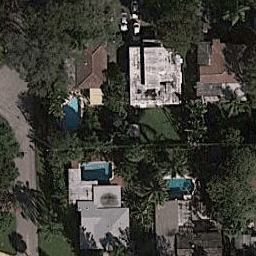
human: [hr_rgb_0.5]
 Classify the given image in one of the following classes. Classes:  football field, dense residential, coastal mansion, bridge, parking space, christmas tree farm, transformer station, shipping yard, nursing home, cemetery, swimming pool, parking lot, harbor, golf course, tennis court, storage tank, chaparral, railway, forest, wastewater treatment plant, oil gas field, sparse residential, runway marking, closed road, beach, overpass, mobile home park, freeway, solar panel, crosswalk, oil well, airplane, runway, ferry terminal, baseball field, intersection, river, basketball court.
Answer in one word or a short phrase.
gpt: coastal mansion